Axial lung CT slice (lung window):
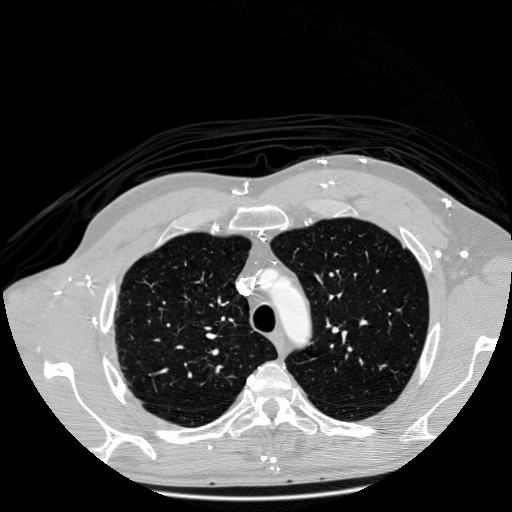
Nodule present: no